Question: I'm hanging around since hours to get a specific Array and can't figure it out.
I get this start Array with a foreach loop :
'''
Array
(
[0] => Title 1
[1] => Image 1.jpg
[2] => Title 2
[3] => Image 2.png
[4] => Text 1
)
'''
And I have an Array generated to order the 1st Array
'''
Array
(
[0] => 1
[1] => 4
[2] => 0
[3] => 2
[4] => 3
)
'''
What I need is to link the VALUES of the 2nd array (1, 4, 0, 2, 3) with the keys of the first Array (<URL> to :
'''
Array
(
[1] => Text 1
[4] => Image 2.png
[0] => Image 1.jpg
[2] => Title 1
[3] => Title 2
)
'''
I've tried array_combine but it don't gives me the result above.
I've made a schema to understand the problem:

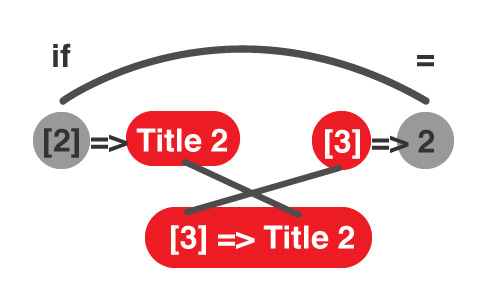
Answer: You are taking each value of the second array and use it as key for the second array to obtain the key for the first array using the second's array order and key the output:
'''
$mapped = array();
foreach($arr2 as $value)
{
$mapped[$value] = $arr1[$arr2[$value]];
}
'''
Output:
'''
Array
(
[1] => Text 1
[4] => Image 2.png
[0] => Image 1.jpg
[2] => Title 1
[3] => Title 2
)
'''
<URL>